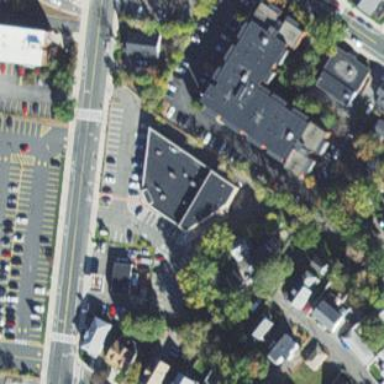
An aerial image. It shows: Building that is pharmacy providing healthcare services.